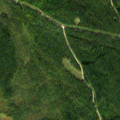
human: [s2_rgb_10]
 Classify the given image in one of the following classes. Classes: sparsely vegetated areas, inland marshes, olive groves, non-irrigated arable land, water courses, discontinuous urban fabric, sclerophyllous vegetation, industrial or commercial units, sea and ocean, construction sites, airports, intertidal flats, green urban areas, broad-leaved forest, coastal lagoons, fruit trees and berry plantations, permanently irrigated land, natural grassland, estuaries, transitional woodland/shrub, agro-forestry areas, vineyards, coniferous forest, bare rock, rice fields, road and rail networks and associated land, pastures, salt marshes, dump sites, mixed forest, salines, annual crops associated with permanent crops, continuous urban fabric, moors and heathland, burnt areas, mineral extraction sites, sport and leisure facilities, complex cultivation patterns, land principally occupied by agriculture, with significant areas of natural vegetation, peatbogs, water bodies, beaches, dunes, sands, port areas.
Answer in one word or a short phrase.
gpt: coniferous forest, peatbogs